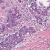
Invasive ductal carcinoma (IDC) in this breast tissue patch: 1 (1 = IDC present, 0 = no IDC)